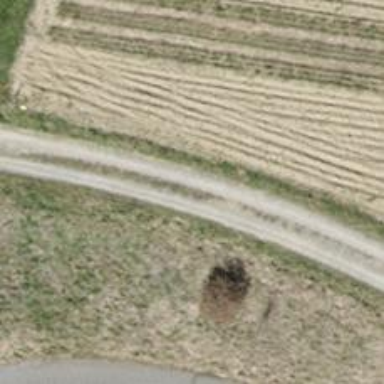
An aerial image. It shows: Compacted grade3 track.